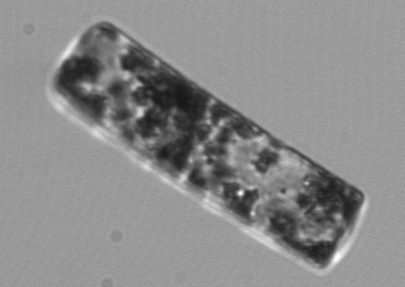
Label: Guinardia_flaccida